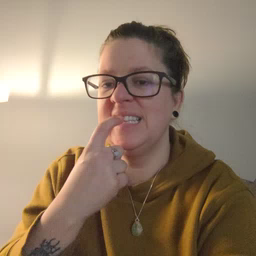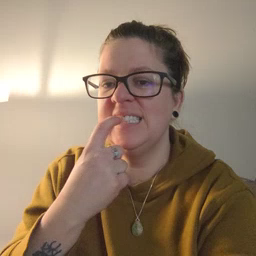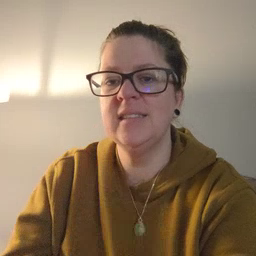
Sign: glasswindow